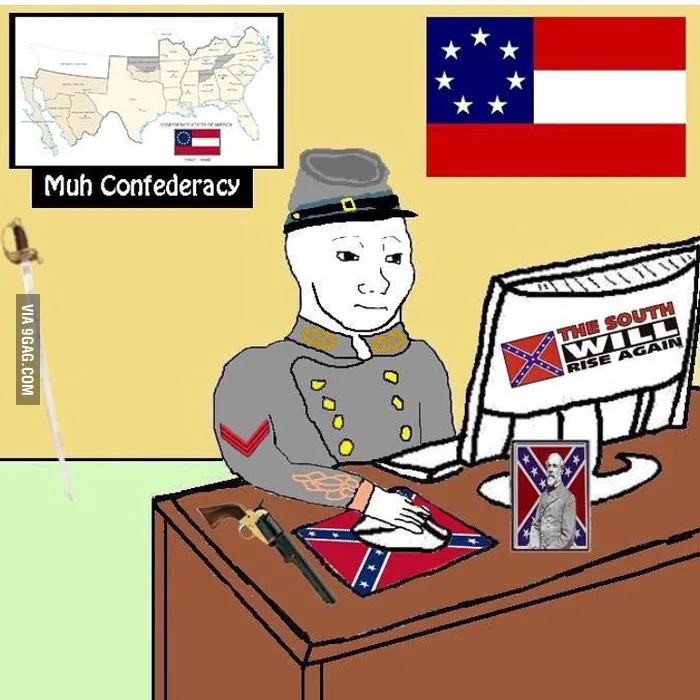
Label: 5_Wojak_with_Background